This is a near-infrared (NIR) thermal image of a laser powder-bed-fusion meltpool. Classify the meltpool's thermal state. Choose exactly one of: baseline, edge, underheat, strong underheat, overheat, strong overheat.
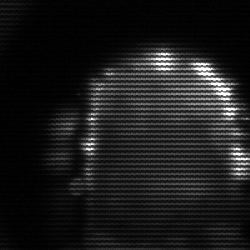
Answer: baseline